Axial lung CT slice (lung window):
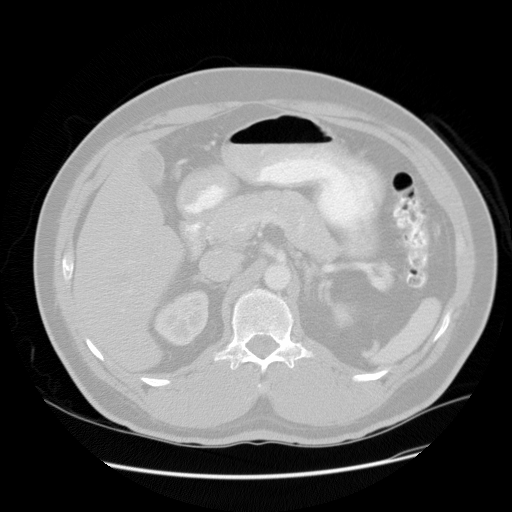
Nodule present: no